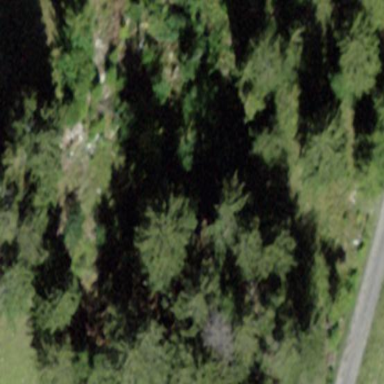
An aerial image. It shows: Forest area.